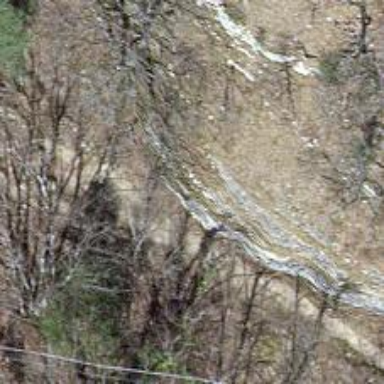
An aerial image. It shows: Cliff in nature.